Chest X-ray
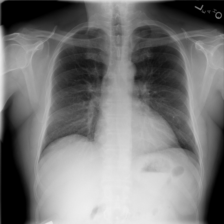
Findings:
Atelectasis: negative
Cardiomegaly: negative
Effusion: negative
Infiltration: negative
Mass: negative
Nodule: negative
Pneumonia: negative
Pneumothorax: negative
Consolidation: negative
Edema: negative
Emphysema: negative
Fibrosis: negative
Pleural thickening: negative
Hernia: negative